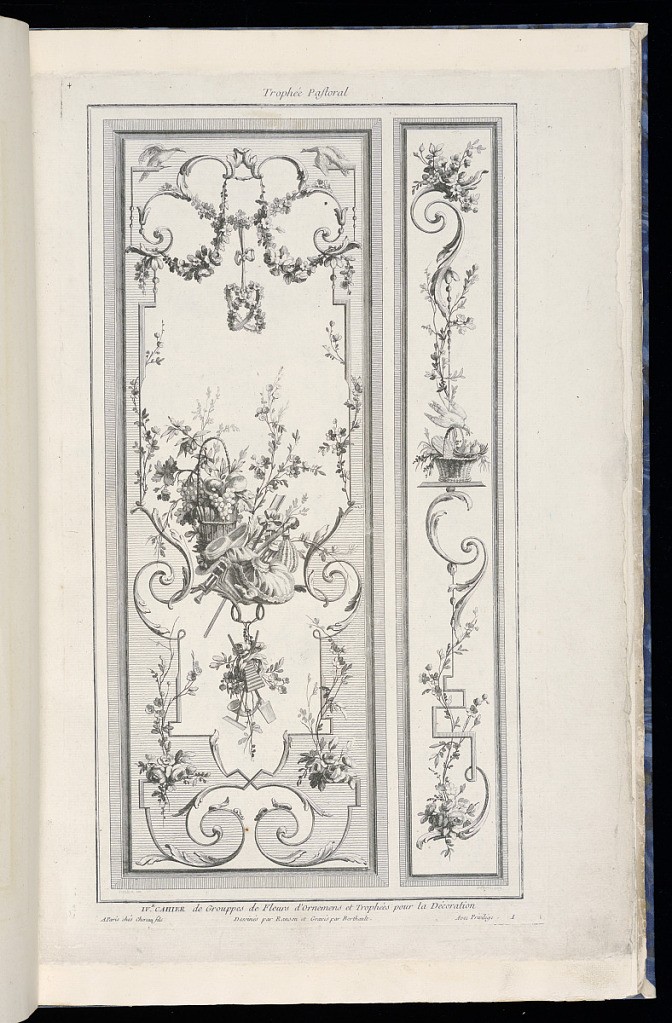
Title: Trophée Pastoral
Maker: Pierre Ranson, French, 1736–1786
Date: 1773
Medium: Etching on paper
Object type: Print
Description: Title page and design for two rectangular decorative panels, a larger one in the center and a narrow one to the right. The panels feature rococo ornament and motifs including a border of scrolling acanthus leaves (rinceaux), fleurons, c-scrolls, flowers, and festoons of flowers, with a central pastoral trophy incorporating a basket of fruit, flowers, hat, shepherd's stick, bagpipe (musette), and horn. The plate is titled, numbered, and signed.